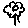
Label: flower